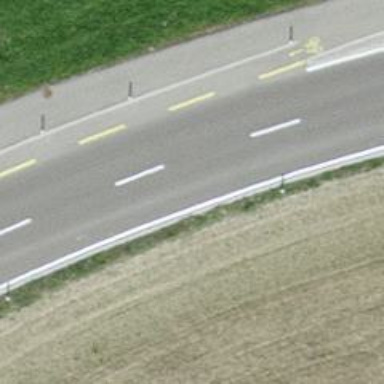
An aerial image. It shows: Tertiary road with asphalt surface. There is opposite lane cycleway on the left side.